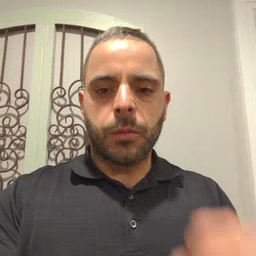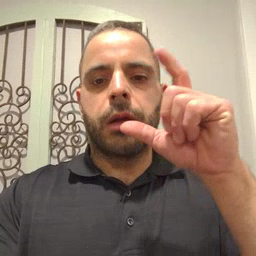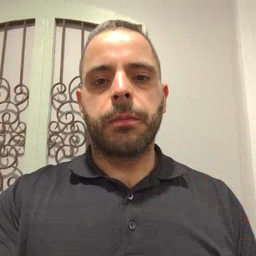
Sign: wake